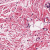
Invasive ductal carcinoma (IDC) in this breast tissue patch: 0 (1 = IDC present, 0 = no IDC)